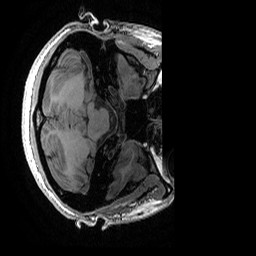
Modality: T1w
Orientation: axial
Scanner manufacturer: ge
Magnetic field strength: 3 T
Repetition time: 0.008156 s
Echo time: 0.00318 s